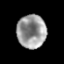
Tissue: prostate
Cell type: Epithelial cells
Senescence score: 0.3417
Nuclear area (px): 952
Mean DAPI intensity: 153.121